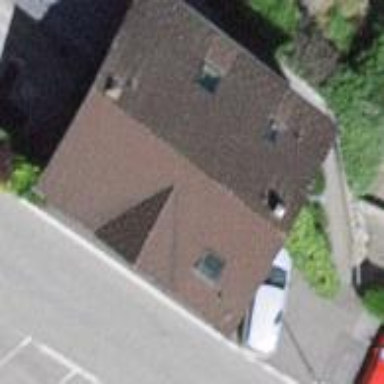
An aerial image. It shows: Simple house.